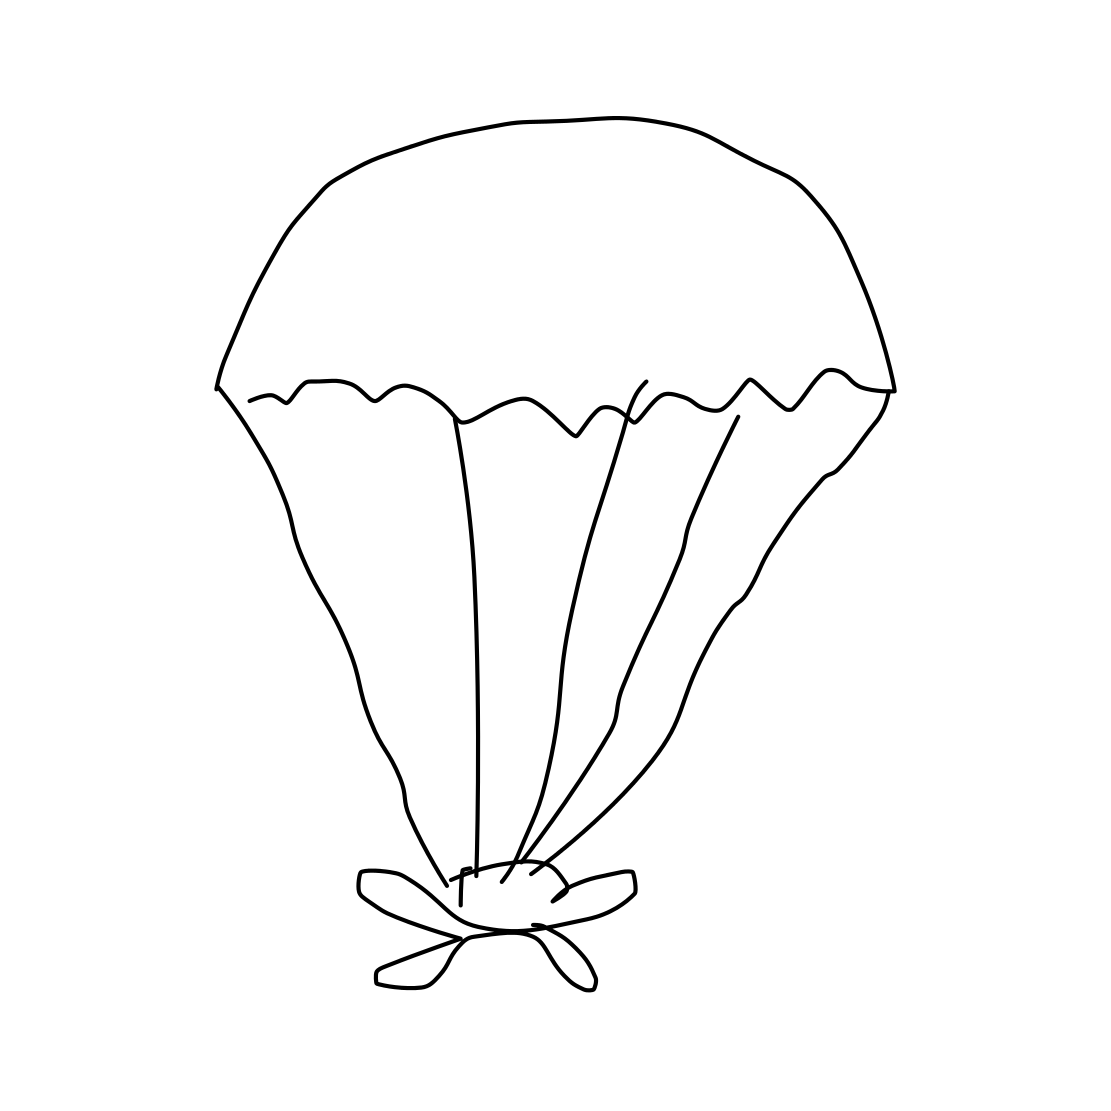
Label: parachute